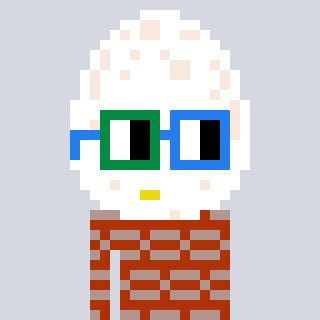
a pixel art character with square green and blue glasses, a egg-shaped head and a hotbrown-colored body on a cool background